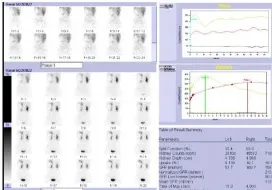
Patient's pre- and post-treatment imaging data. (B) Dynamic renal imaging shows a large, hypovascular mass in the left kidney.
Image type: radiology (spect)